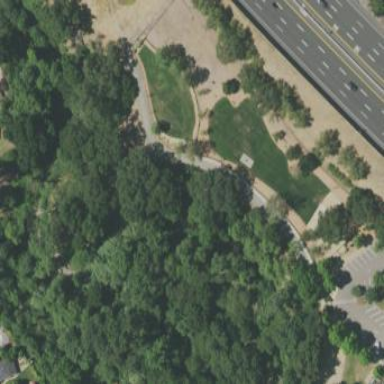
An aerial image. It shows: Dog park for leisure land.